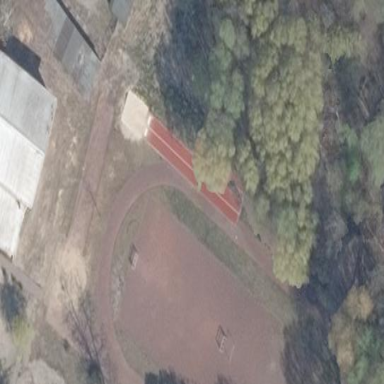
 specifically designed for long jump events."